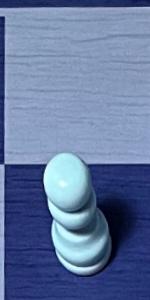
Label: Pawn_White